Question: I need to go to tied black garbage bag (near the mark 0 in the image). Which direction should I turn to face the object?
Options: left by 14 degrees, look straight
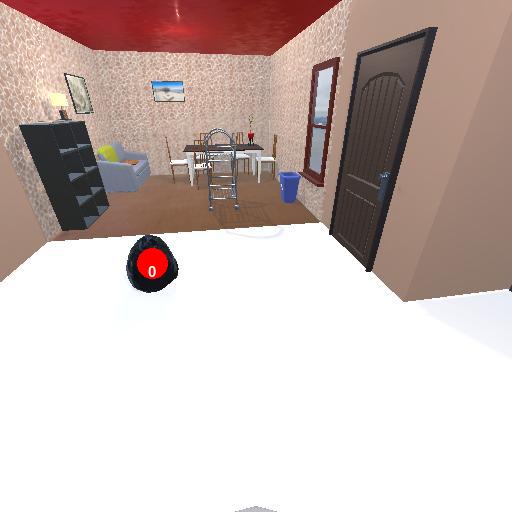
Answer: left by 14 degrees